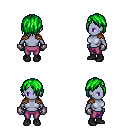
a pixel art fantasy rpg character, female body template, dark elf, purple skin, leather shoulder armor, magenta pants, green bangs hairstyle, metal gloves, black shoes, four views (front, back, left, right), 2x2 character sprite sheet, small pixel art, hard edges, no anti-aliasing